Question: In the attached mockup has a collapsible/expandable list. I've never created a list like this, any suggestions of what I need to look at to do so? Html elements? Javascript/ajax animations?

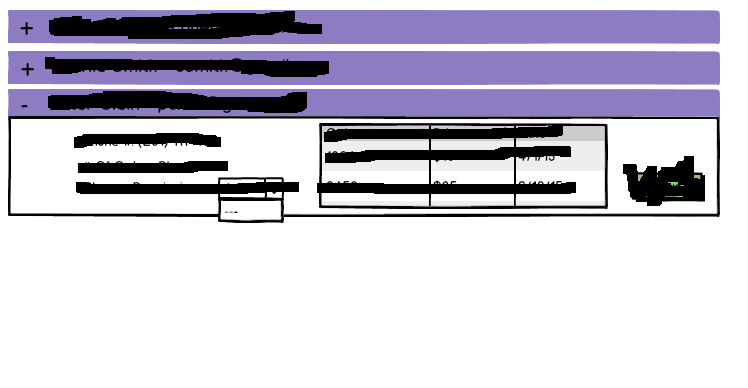
Answer: I created something like this a while ago, the snip below may help you... It only takes a small amount of jQuery and is pretty simple to put together.
'''
$(function() {
$("#dedicated-table .dedi-product").hide();
$(".showmore").on("click", function() {
$(".dedi-product:visible").slideUp();
$(this).closest("tr").next("tr.toggle").find(".dedi-product:hidden").slideDown();
});
});
'''
'''
.dedi-table {
table-layout: fixed;
}
tr:nth-of-type(even) {
background: #aaa;
}
tr:nth-of-type(odd) {
background: #eee;
}
.showmore {
cursor: pointer;
}
'''
'''
<script src="https://ajax.googleapis.com/ajax/libs/jquery/1.11.1/jquery.min.js"></script>
<div id="dedicated-table" class="wrapper">
<table width="100%" border="1" cellspacing="0" cellpadding="0" class="dedi-table">
<tr>
<th scope="col">SERVER</th>
<th scope="col">CPU</th>
<th scope="col">SPEED</th>
<th scope="col">RAM</th>
<th scope="col">HDD</th>
<th scope="col">DATA</th>
<th scope="col">PRICE</th>
</tr>
<tr>
<td colspan="7"></td>
</tr>
<tr>
<td class="showmore" title="<h4>Show More Information</h4>">
<h3>D1</h3>
</td>
<td class="showmore">E3-1230</td>
<td class="showmore">3.2 GHz</td>
<td class="showmore">4GB DDR3</td>
<td class="showmore">1TB SATA</td>
<td class="showmore">2TB limit</td>
<td>&pound;<sup>*</sup>
</td>
</tr>
<tr class="toggle">
<td colspan="7">
<div class="dedi-product">
<div class="details clearfix">
<article>
<p>D1 breaks new ground with its industry-leading price - it's a great way to dip your toe into the world of dedicated servers, and comes with a 1Gbps dedicated network port and 2TB bandwidth.</p>
</article>
<ul>
<li><small>cpu</small> E3-1230</li>
<li><small>Speed</small> 3.2 GHz</li>
<li><small>Cores (Threads)</small> 4 (8)</li>
<li><small>RAM</small> 4GB DDR3</li>
<li><small>HDD</small> 1TB SATA</li>
<li><small>Connectivity</small> 1Gbps</li>
<li><small>Bandwidth</small> 2TB limit</li>
</ul>
</div>
<!-- details -->
<aside>
<p class="price">&pound;
<small>/month</small>
</p>
<p><small>(Ex VAT, charged at 20%)</small>
</p>
<p>BUY NOW
</p>
</aside>
</div>
</td>
</tr>
<tr>
<td class="showmore tooltip" title="<h4>Show More Information</h4>">
<span class="dedi-offer-flag">20% OFF</span>
<h3>D2</h3>
<span class="fa-stack">
<i class="fa fa-circle-o fa-stack-2x"></i>
<i class="fa fa-info fa-stack-1x"></i>
</span>
</td>
<td class="showmore">E3-1231v3</td>
<td class="showmore">3.4 GHz</td>
<td class="showmore">8GB DDR3</td>
<td class="showmore">2 x 1TB SATA</td>
<td class="showmore">10TB limit</td>
<td><i class="fa fa-star tooltip tag-green" title="<h4>BEST SELLER</h4>"></i>
<span class="price">&pound;<?php echo $plan_info['D2'][12]['price_per_month'] ?><small>/m</small><sup>*</sup></span>
<a href="#">BUY</a>
</td>
</tr>
<tr class="toggle">
<td colspan="7">
<div class="dedi-product">
<div class="details">
<article>
<p>D2 is ideal for hosting websites, business infrastructure and more. It features 10TB of bandwidth on our high-performance 1Gbps network, a brand new Intel Xeon CPU, 8GB RAM and 2TB of storage.</p>
</article>
<ul>
<li><small>cpu</small> E3-1231v3</li>
<li><small>Speed</small> 3.4 GHz</li>
<li><small>Cores (Threads)</small> 4 (8)</li>
<li><small>RAM</small> 8GB DDR3</li>
<li><small>HDD</small> 2 x 1TB SATA</li>
<li><small>Connectivity</small> 1Gbps</li>
<li><small>Bandwidth</small> 10TB limit</li>
</ul>
</div>
<!-- details -->
<aside>
<p class="price">&pound;
<small>/month</small>
</p>
<p><small>(Ex VAT, charged at 20%)</small>
</p>
<p>BUY NOW
</p>
</aside>
</div>
</td>
</tr>
</table>
</div>
'''